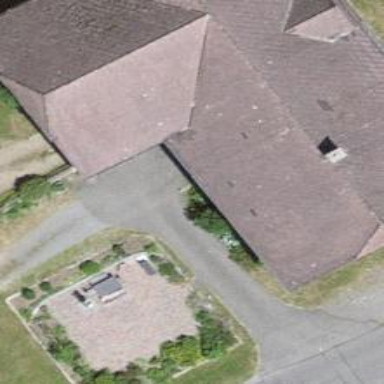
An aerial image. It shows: Farm building.